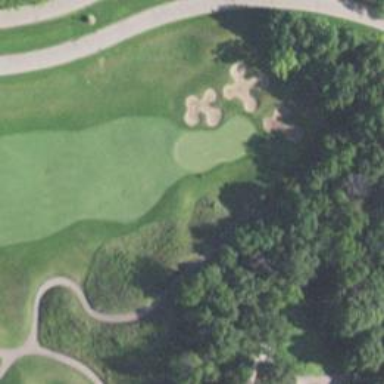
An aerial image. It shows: View of golf hole.